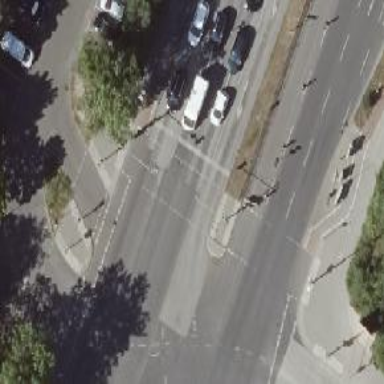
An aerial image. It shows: Crossing with traffic signals.